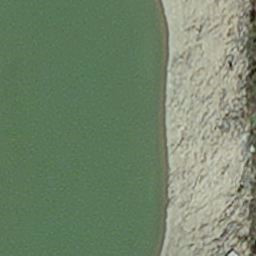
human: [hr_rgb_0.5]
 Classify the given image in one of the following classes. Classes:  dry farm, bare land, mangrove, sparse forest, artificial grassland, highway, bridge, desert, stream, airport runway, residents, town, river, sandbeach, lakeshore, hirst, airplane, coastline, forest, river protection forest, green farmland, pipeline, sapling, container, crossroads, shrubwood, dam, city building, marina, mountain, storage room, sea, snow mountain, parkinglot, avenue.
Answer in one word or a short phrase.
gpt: hirst